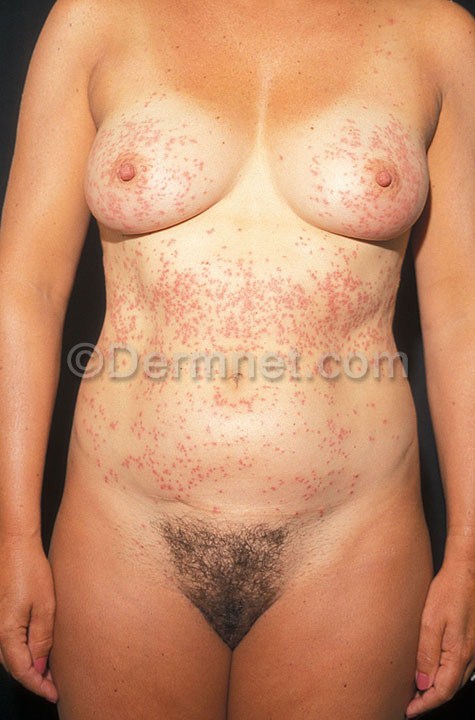
Disease: Scabies Lyme Disease and other Infestations and Bites